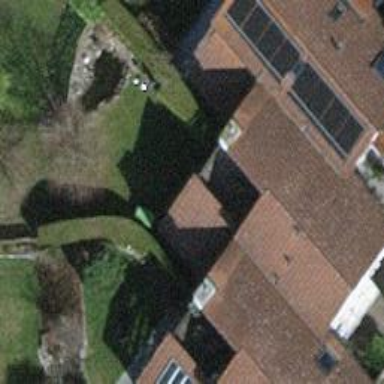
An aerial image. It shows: Simple and straightforward house.